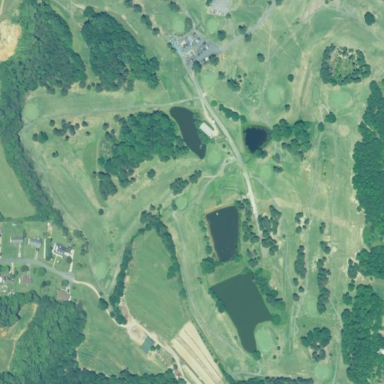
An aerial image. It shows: Golf course surrounded by greenery.